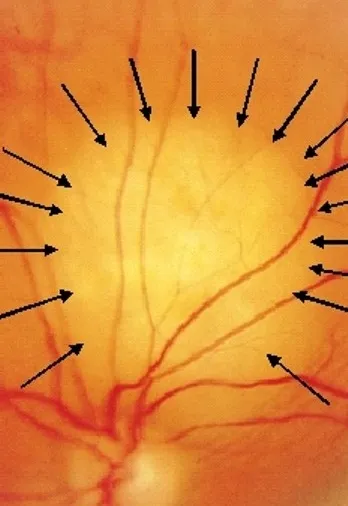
Left ocular fundus photo composite shows superior solitary choroidal metastase (black arrows).
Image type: ophthalmic_imaging (fundus_photograph)